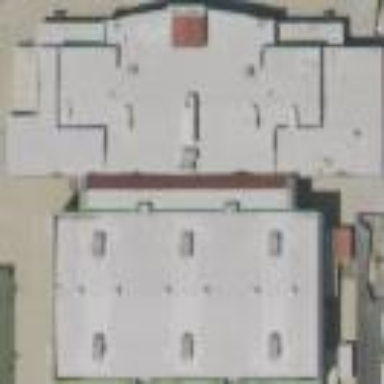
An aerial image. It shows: Fitness center building.